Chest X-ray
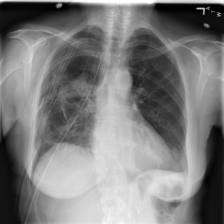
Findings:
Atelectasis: negative
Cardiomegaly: negative
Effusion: negative
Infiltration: positive
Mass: negative
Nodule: negative
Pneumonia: negative
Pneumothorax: positive
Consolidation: negative
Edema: negative
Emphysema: negative
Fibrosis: negative
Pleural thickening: negative
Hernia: negative